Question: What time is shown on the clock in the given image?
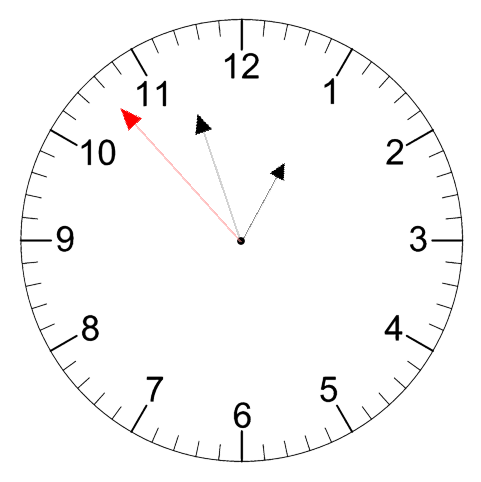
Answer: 12:56:53